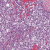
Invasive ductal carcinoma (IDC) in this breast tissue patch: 1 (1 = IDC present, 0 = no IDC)